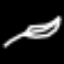
Label: leaf